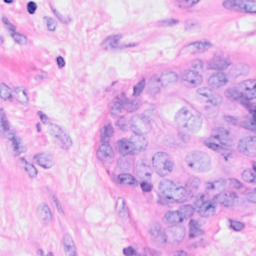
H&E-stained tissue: Breast